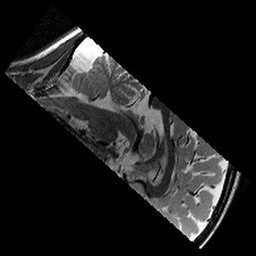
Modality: T2w
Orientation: sagittal
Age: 10
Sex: male
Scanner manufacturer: siemens
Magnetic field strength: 3 T
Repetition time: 9.23 s
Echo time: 0.067 s